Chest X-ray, PA view. Patient: 39 years old, sex M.
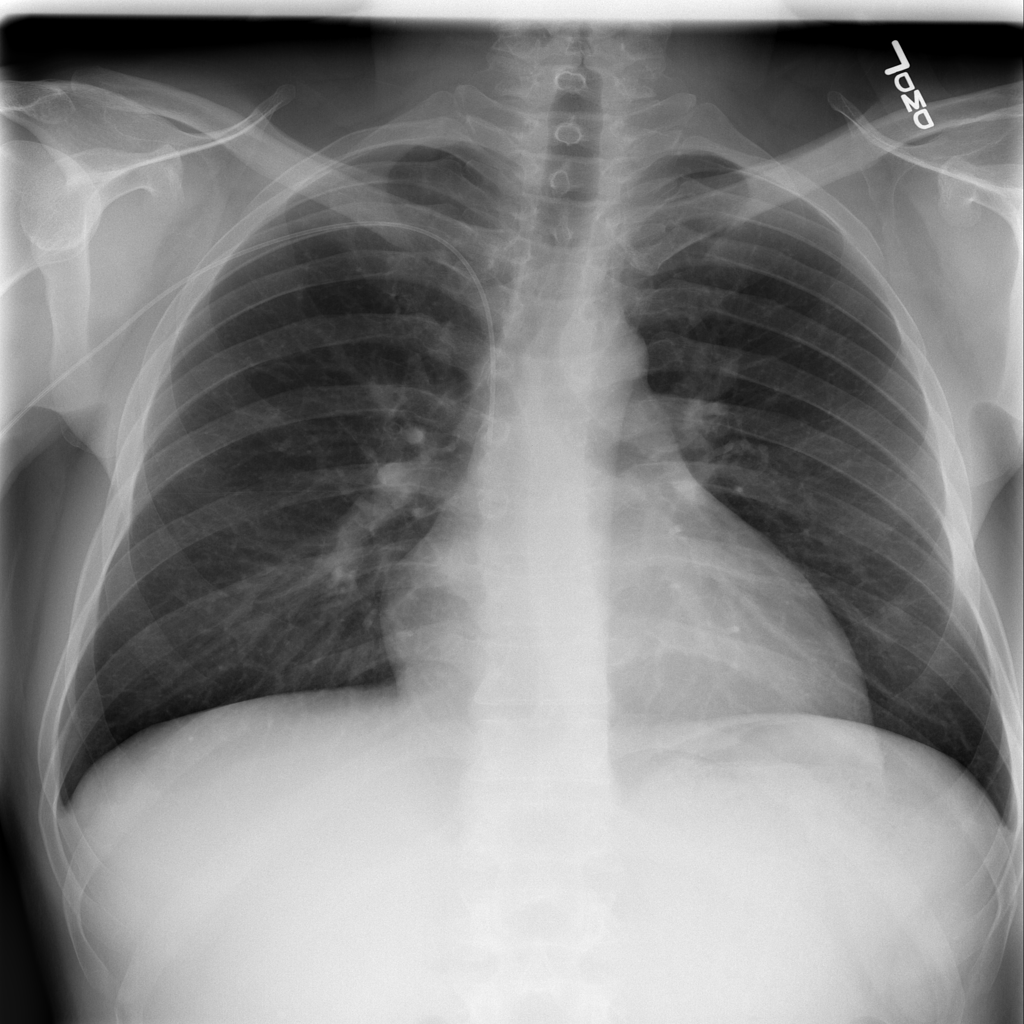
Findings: No Finding